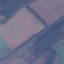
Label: Highway